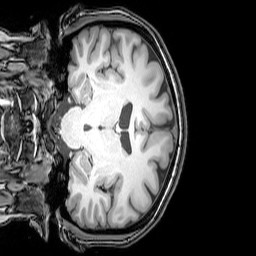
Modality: T1w
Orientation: coronal
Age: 25
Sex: female
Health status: healthy
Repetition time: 0.081 s
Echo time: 0.037 s